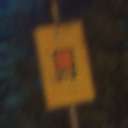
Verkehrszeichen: KennzeichnungspflichtigeFahrzeugeGefaehrlicheGueterOhnePfeilsymbol
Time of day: Night
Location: Outdoor (Urban)
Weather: PartlyCloudy
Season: NotSpecified
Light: Artificial